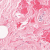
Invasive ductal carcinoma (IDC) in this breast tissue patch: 0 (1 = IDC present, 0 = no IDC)